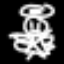
Label: angel